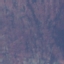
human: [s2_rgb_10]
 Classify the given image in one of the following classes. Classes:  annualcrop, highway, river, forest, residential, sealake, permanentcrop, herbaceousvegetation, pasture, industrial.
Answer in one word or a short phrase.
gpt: HerbaceousVegetation